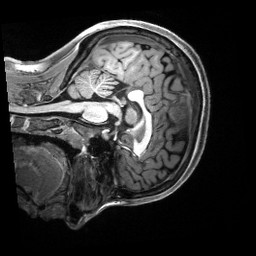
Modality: T1w
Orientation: sagittal
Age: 18
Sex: female
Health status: healthy
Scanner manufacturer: siemens
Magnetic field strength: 3 T
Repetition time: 2.5 s
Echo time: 0.00222 s